Field crop: tomato
Growth stage: 1
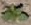
Species: solanum